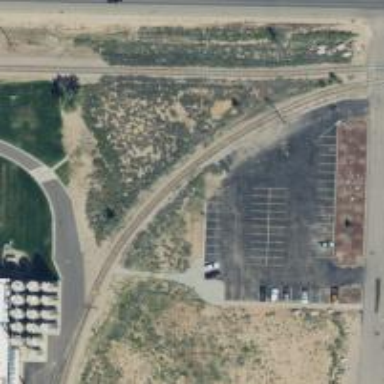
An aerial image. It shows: Railway spur service.